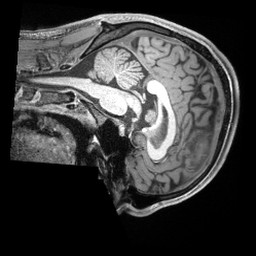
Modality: T1w
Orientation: sagittal
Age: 24
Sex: male
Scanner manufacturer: siemens
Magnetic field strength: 3 T
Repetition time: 2.4 s
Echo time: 0.00226 s